Question: Been struggling with this through out the day. I have three series on a chart that look like this. NOTE: I am using the winforms control.
The values are being added based on calculations from input. I am using this code to add the values to each series.
'''
this.chart1.Series["green"].Points.AddY(greenvalue);
this.chart1.Series["totalsaving"].Points.AddY(totalsavingvalue);
this.chart1.Series["blue"].Points.AddY(bluevalue);
'''
The series properties I have set like this. Green and totalsaving are both set to StackedColumn, blue is set to Column for chart type.

I then have a button to start over which brings the user back to the input area and I am then using this code to clear the series values on the start over click.
'''
chart1.Series["totalsaving"].Points.Clear();
chart1.Series["green"].Points.Clear();
chart1.Series["blue"].Points.Clear();
'''
The same calculation click is being used as above to calculate and populate the series data. The problem is when I click the calculate button to calculate the values after I have cleared them, the total savings, and the green are missing. Just the blue is shown.
Am I doing something wrong with the way I am trying to clear the values so I can re calculate?
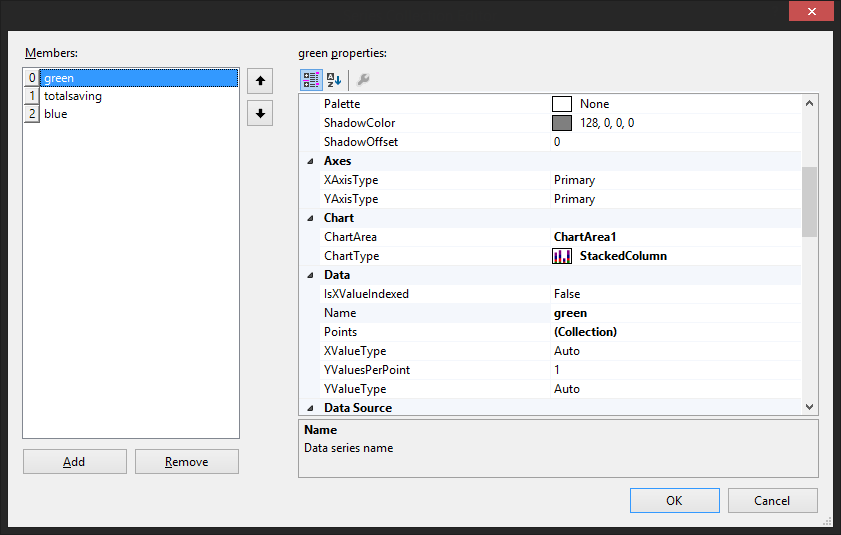
Answer: OK, from the edits, comments, our chat and the joim.me session enough data has accumulated to answer the question.
- - - - -
You have several paths you can follow:
- recreating the extra point with value = 0 before adding the real data (not recommended)- not adding the extra point in the first place but forcing each point into its slot by using Points.AddXY instead of Points.AddY with X being the slot. - not clearing the points but updating their values by using the SetValueY method. After all three data points have beend assigned their new values you need to call chart1.Invalidate() to make it show.
Fore easiest styling of all those properties, some of which are deeply burried inside of property strings(!), you may even decide to add and style&polish all three points in the designer and only update their y-values like this:
'''
chart1.Series["green"].SetValueY(greenvalue);
chart1.Series["totalsaving"].SetValueY(totalsavingvalue);
chart1.Series["blue"].SetValueY(bluevalue);
chart1.Invalidate();
'''
The choice is yours, but in any case I recommend setting the proper X values, be it in code or in the desginer..